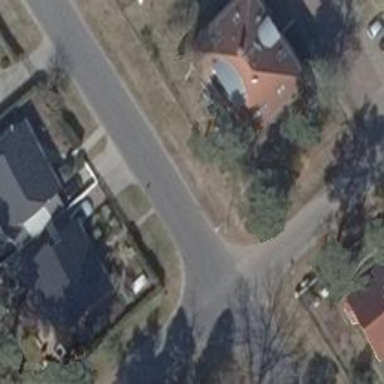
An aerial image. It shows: Footway along the road.